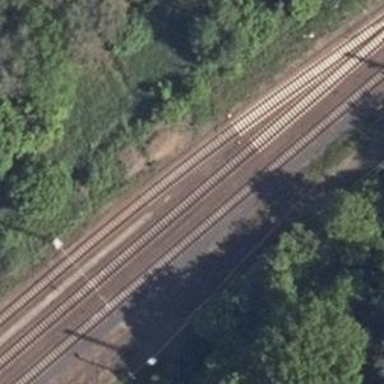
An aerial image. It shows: Rail siding with electrified contact lines for trains.